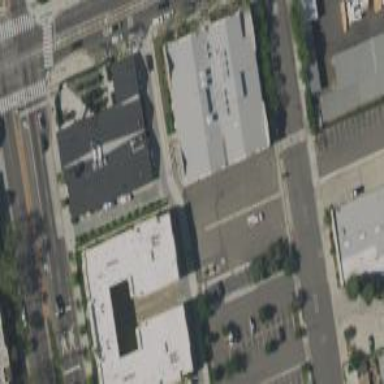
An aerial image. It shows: Distribution power substation located in building.